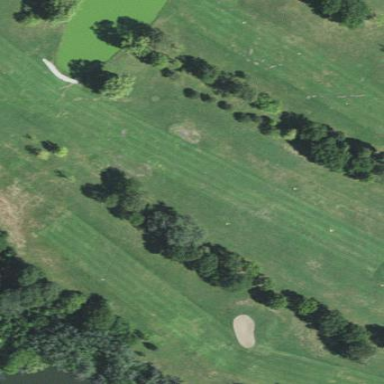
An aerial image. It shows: Well-maintained grassy area designated for golfing. It is mown fairway used for the sport of golf.